Interaction volume radius: 10 \u00c5
Interaction volume height: 10 \u00c5
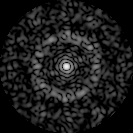
Disorder parameter: 0.8208